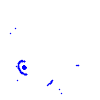
Particle: pion